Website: lowes
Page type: store-pickup
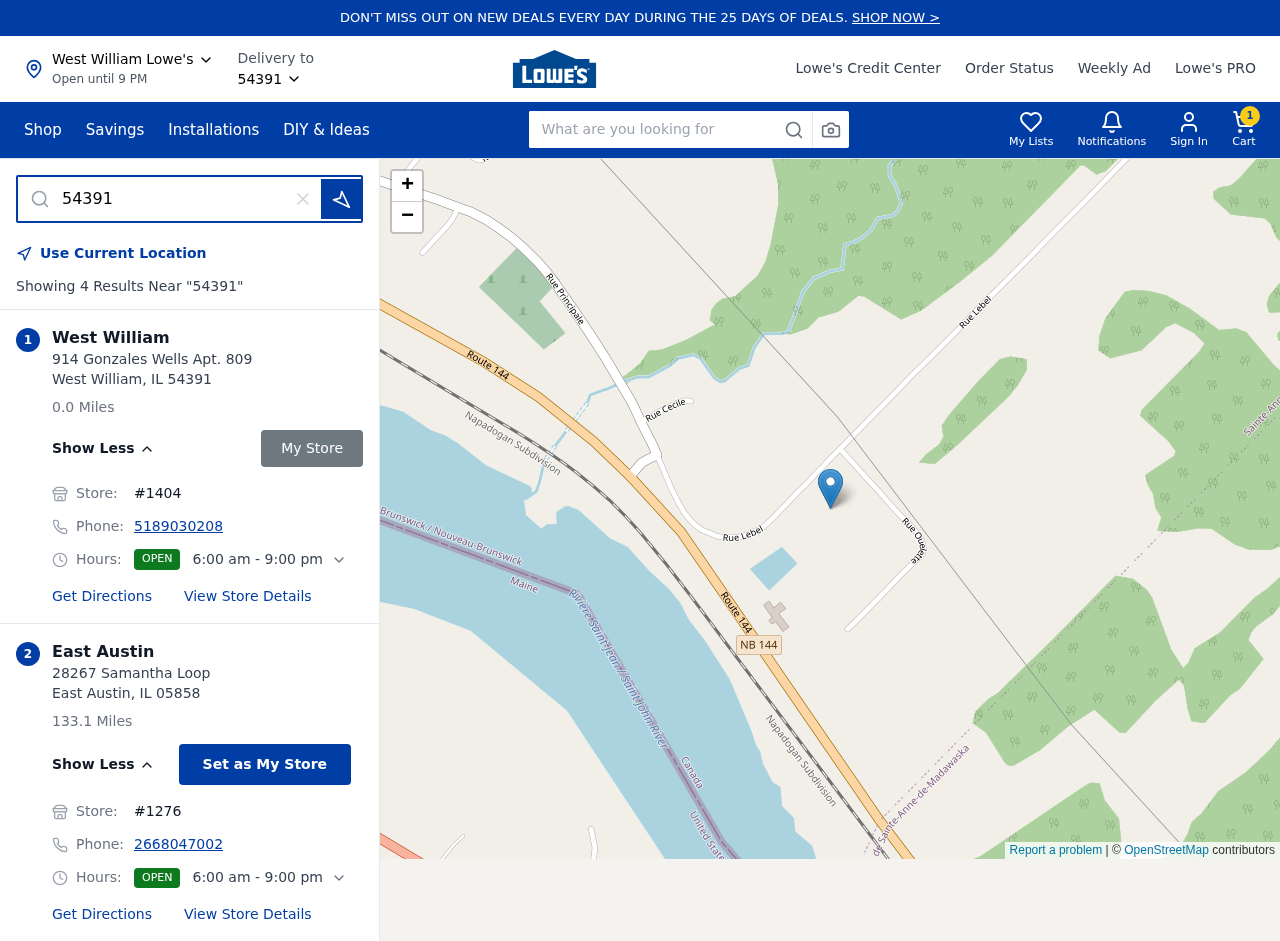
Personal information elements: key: PII_CITY
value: West William
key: PII_CITY2
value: East Austin
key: PII_LOCATION1_STREET
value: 914 Gonzales Wells Apt. 809
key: PII_LOCATION2_POSTCODE
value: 05858
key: PII_LOCATION2_STREET
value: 28267 Samantha Loop
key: PII_PHONE
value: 5189030208
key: PII_PHONE_ALT
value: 2668047002
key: PII_POSTCODE
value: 54391
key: PII_STATE_ABBR
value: IL
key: PII_POSTCODE3
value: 54391
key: PII_POSTCODE_FULL
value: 54391
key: PII_POSTCODE_NUMERIC
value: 54391
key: PII_STATE_ABBR2
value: IL
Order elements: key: ORDER_NUM_ITEMS
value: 1
Search elements: key: HEADER_SEARCH
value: What are you looking for
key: SEARCH_STORE_LOCATION
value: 54391